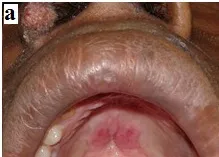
Ulcerated oral lesions in hard palate reported at Case-5 (
a).
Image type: medical_photograph (other_medical_photograph)